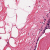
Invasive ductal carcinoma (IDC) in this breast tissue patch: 0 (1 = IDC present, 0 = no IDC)